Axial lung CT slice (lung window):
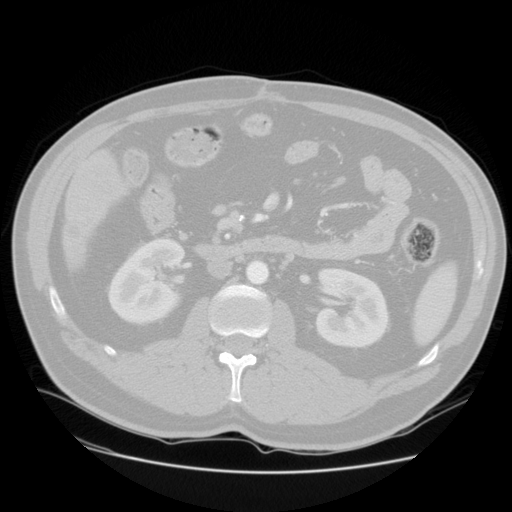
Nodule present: no